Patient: sex M, age 71
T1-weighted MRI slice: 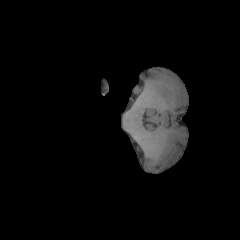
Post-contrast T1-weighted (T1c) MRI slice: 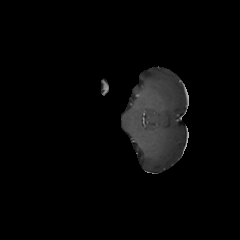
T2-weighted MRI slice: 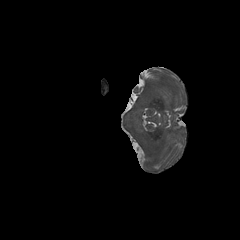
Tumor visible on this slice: no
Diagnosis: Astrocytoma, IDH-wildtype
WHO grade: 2